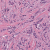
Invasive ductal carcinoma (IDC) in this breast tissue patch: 1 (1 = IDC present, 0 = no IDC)